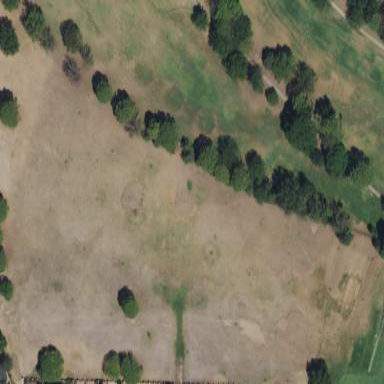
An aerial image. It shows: Golf fairway surrounded by grass.